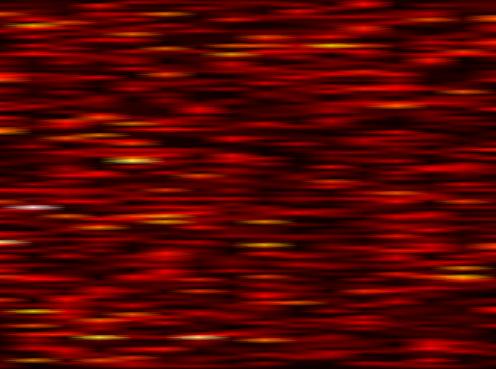
Label: FOFDM